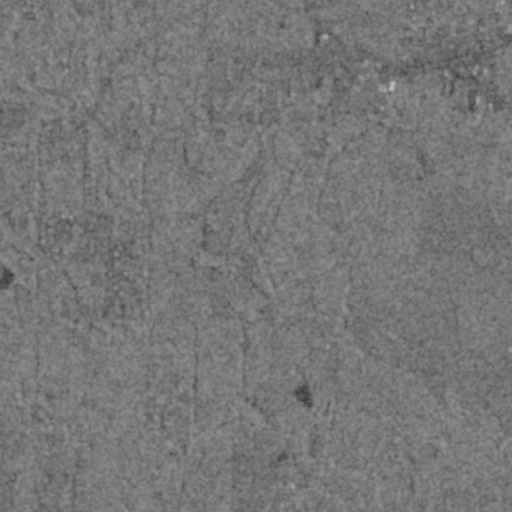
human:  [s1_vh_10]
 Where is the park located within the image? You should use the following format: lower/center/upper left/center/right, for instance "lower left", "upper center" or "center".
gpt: The park is located in the upper right of the image.
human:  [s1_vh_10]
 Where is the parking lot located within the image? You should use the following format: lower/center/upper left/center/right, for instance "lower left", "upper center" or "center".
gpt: The parking lot is located in the upper right of the image.
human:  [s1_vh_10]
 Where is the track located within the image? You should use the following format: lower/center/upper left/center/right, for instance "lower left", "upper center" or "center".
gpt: The track is located in the upper right of the image.
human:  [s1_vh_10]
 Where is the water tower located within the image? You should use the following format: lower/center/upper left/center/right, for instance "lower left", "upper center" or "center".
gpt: The water tower is located in the upper right of the image.
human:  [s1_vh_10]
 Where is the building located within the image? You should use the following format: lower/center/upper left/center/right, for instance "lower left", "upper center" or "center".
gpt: The building is located in the upper right of the image.
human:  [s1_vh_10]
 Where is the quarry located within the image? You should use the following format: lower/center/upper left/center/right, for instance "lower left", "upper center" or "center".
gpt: There is no quarry in the image.

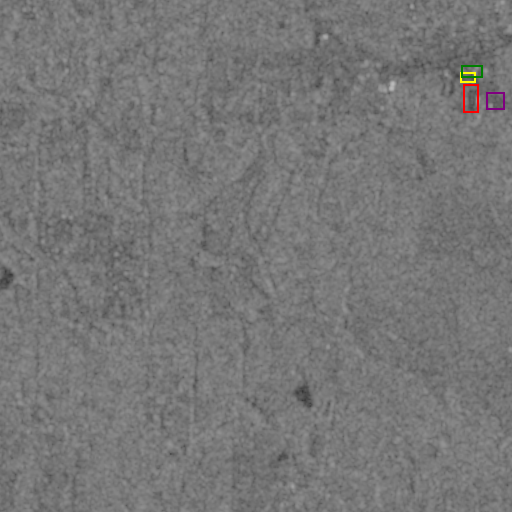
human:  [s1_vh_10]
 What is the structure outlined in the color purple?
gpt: The structure outlined in purple is a park.
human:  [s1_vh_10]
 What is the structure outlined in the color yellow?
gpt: The structure outlined in yellow is a parking lot.
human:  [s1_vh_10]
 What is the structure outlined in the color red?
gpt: The structure outlined in red is a track.
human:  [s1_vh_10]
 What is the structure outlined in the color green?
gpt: The structure outlined in green is a building.
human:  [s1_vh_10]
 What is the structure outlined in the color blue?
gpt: There is no blue outline.